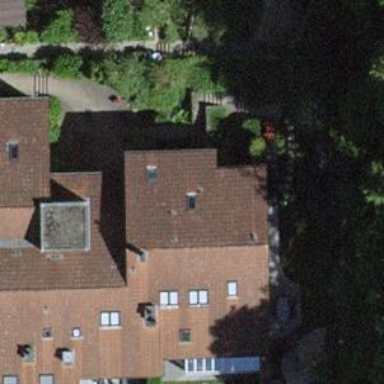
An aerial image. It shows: View of apartment building.